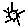
Label: sun